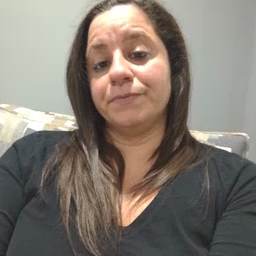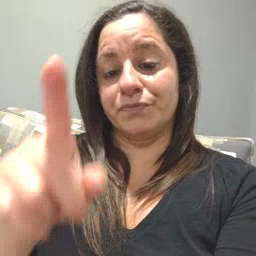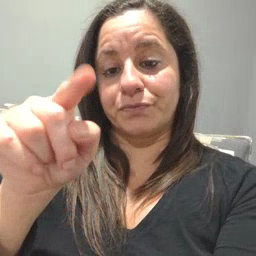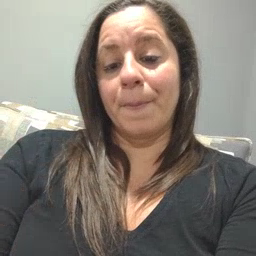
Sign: finger